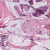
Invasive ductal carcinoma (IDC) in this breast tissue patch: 1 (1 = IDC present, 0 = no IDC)